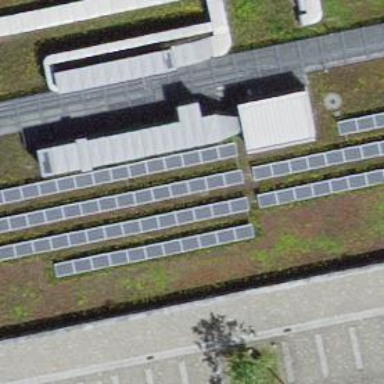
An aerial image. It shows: Solar power generator utilizing photovoltaic technology with solar photovoltaic panels.